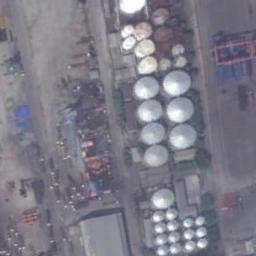
Label: storage tanks